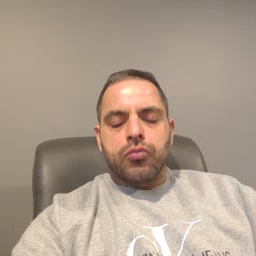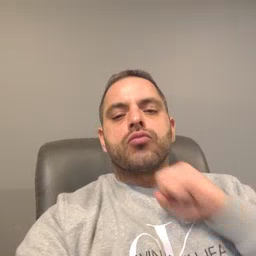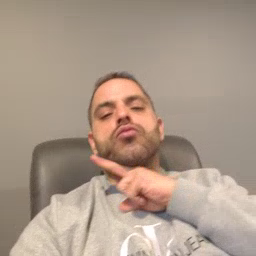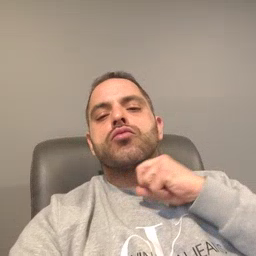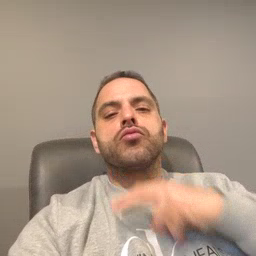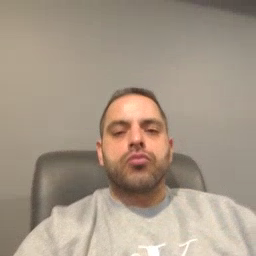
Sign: frog